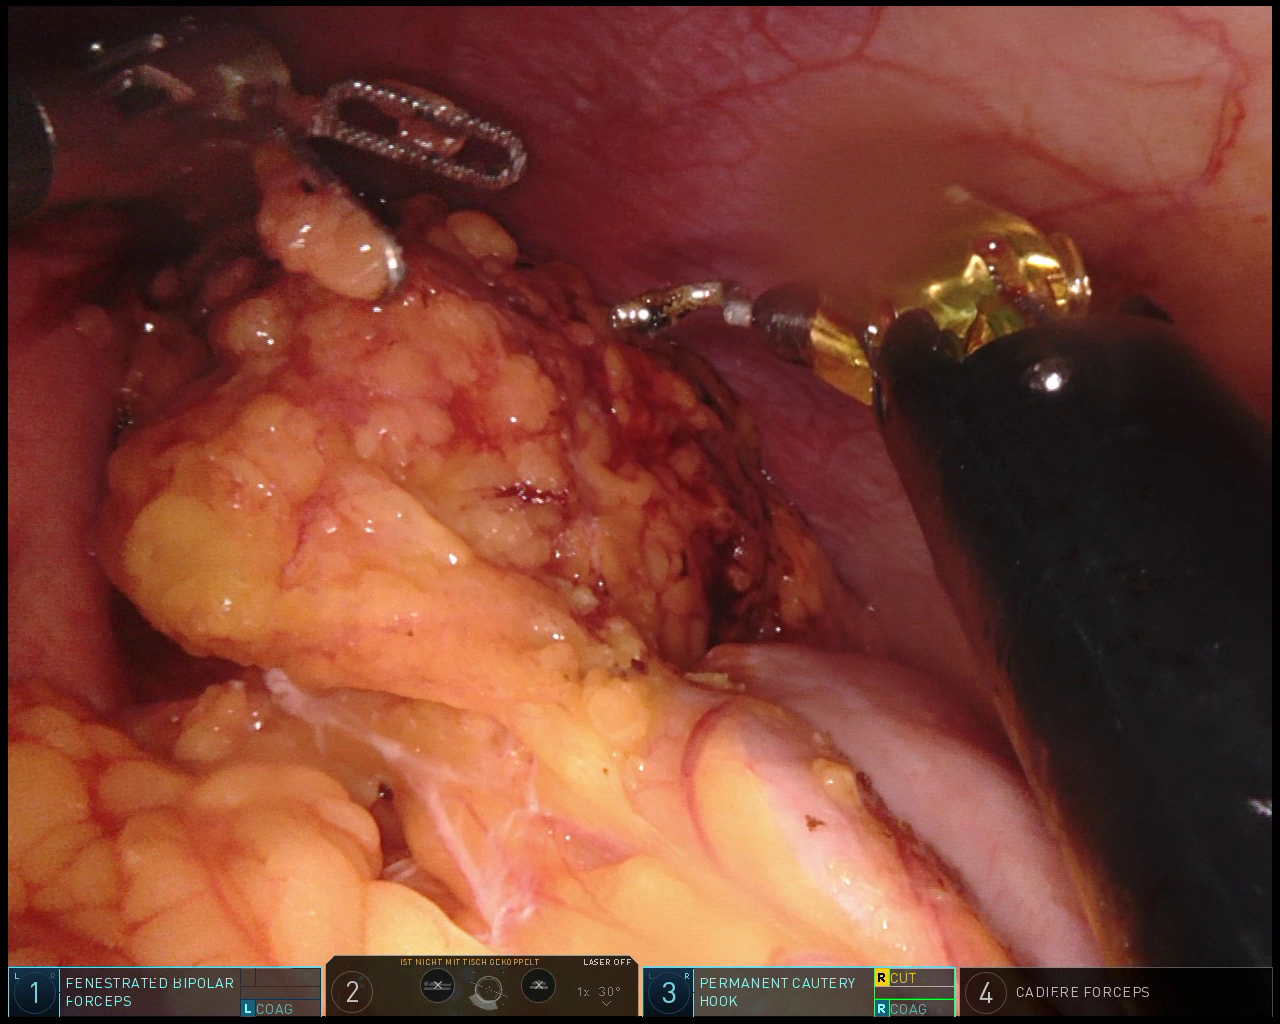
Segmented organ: stomach
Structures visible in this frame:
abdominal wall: yes
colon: yes
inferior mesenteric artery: no
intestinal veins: no
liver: no
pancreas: no
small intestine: no
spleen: no
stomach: yes
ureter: no
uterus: no
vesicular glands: no